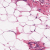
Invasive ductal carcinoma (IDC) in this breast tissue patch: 0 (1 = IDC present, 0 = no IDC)